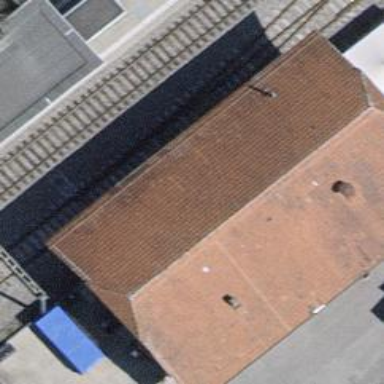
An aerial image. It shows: Railway switch.